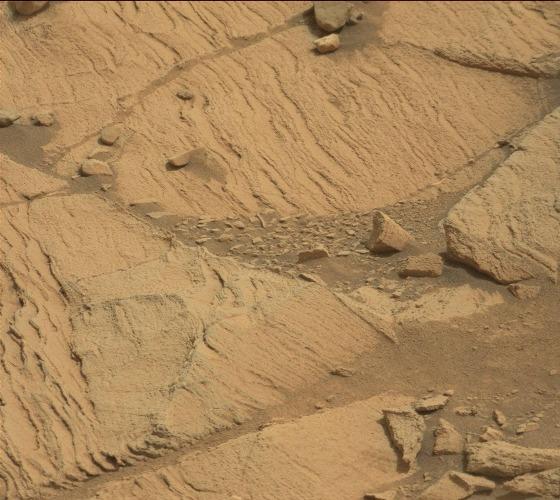
Terrain classes present: Bedrock, Gravel / Sand / Soil, Rock, Shadow